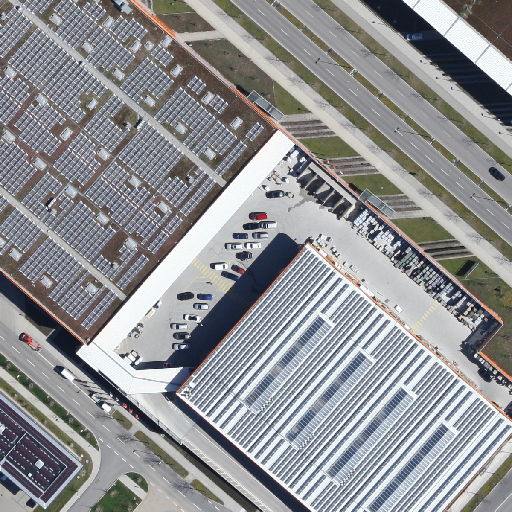
Referring expression: impervious surface